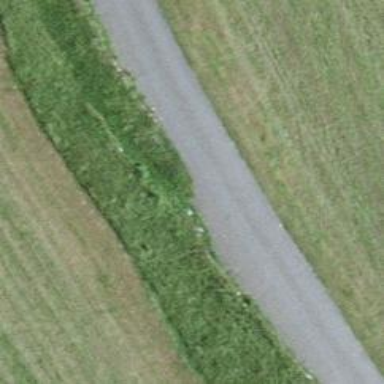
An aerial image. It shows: Asphalt track with grade1 tracktype.